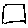
Label: square